Aerial crown-view tile of a tropical tree (Barro Colorado Island, Panama), acquired 20241216:
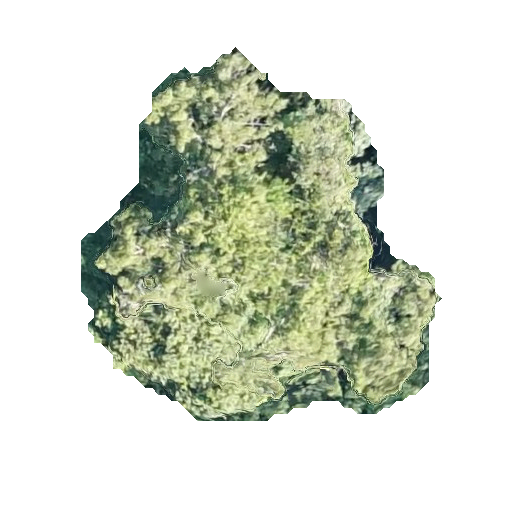
Species: Hura crepitans
GBIF accepted scientific name: Hura crepitans
Crown area: 132.155 m²